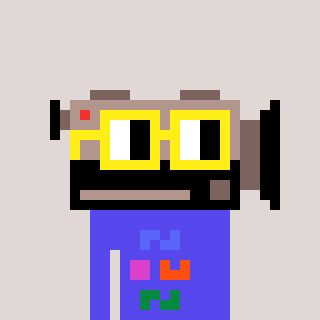
a pixel art character with square yellow glasses, a camcorder-shaped head and a computerblue-colored body on a warm background